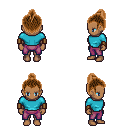
a pixel art fantasy rpg character, female body template, human, dark skin, teal long-sleeve shirt, magenta pants, brown short topknot hairstyle, leather bracers, four views (front, back, left, right), 2x2 character sprite sheet, small pixel art, hard edges, no anti-aliasing